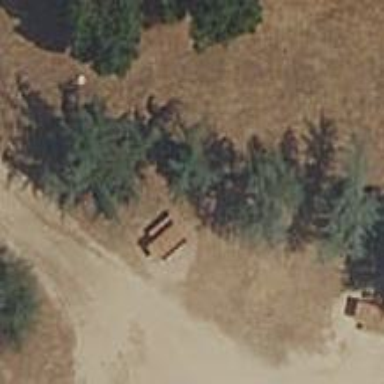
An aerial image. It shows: Picnic table located in leisure land area.